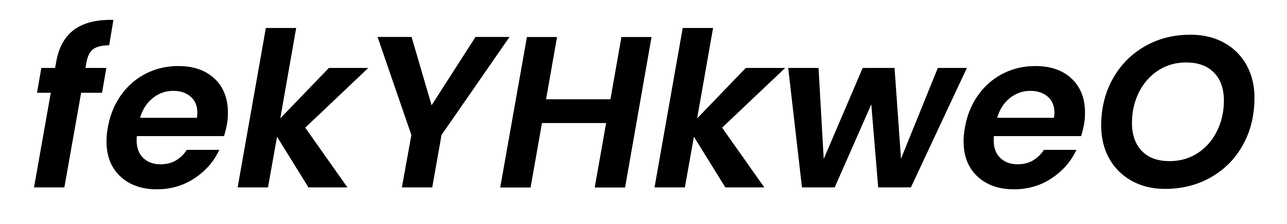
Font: Poppins-SemiBoldItalic